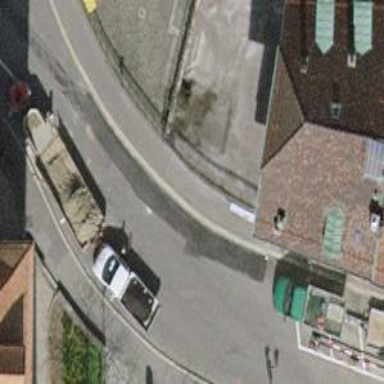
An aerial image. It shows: Asphalt road designated as living street.